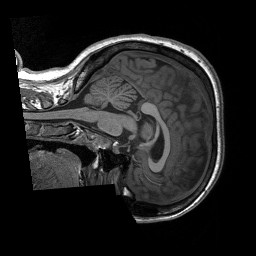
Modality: T1w
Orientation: sagittal
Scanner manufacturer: siemens
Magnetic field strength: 3 T
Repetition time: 2.3 s
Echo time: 0.00207 s